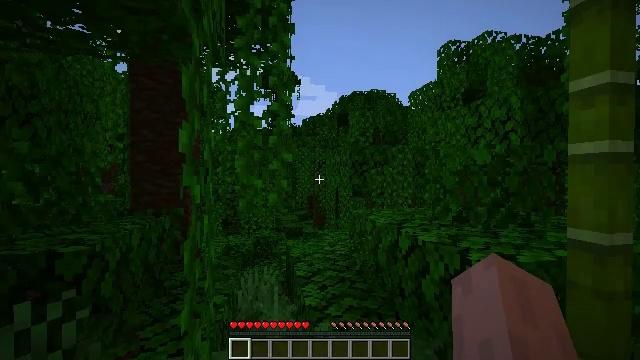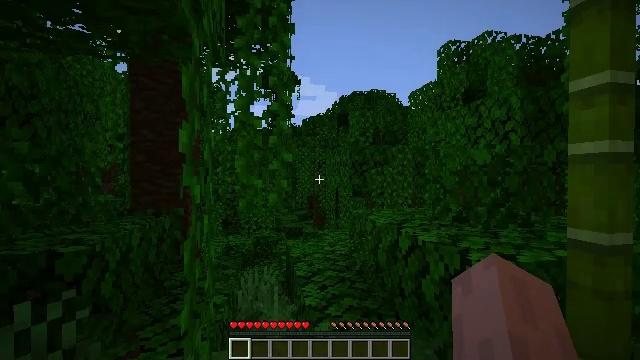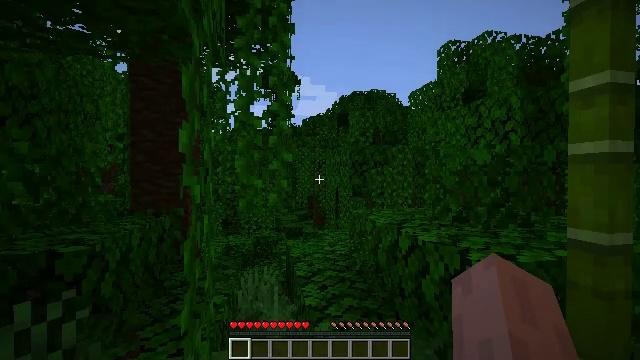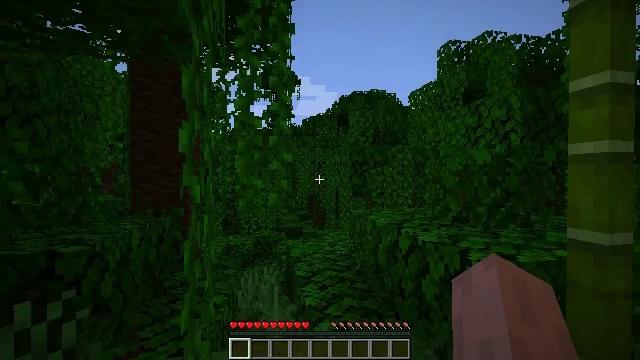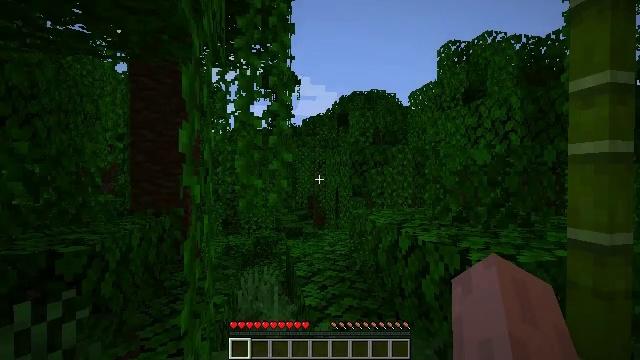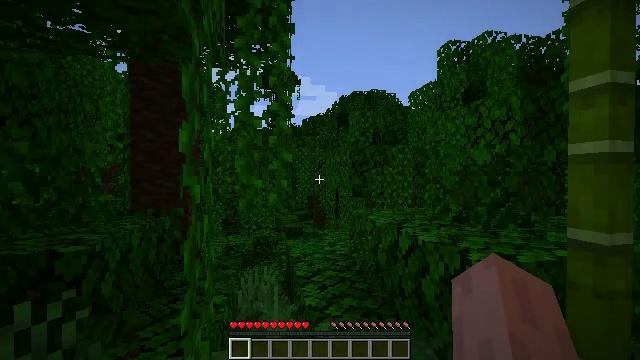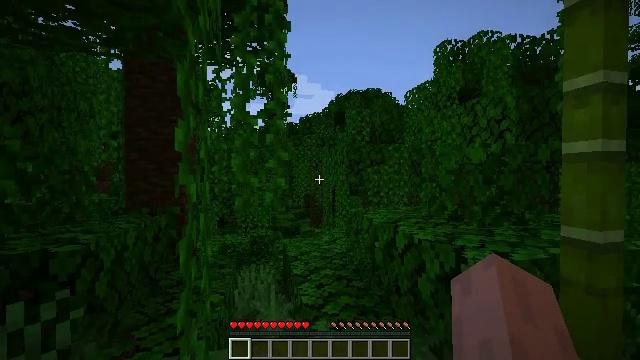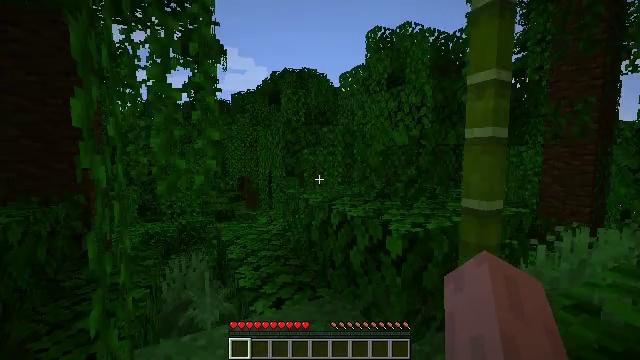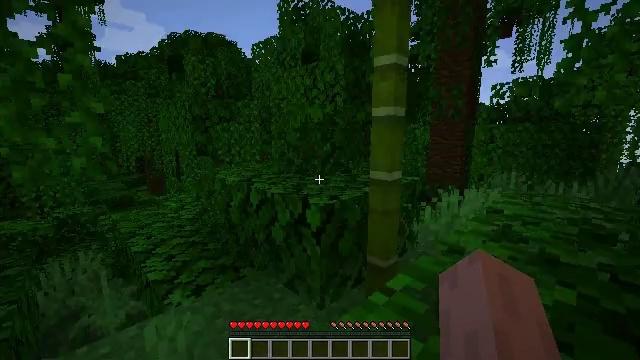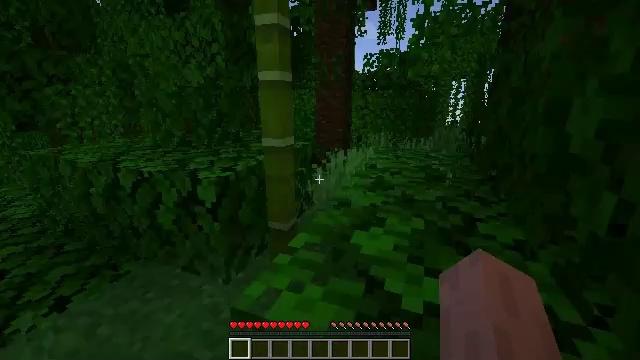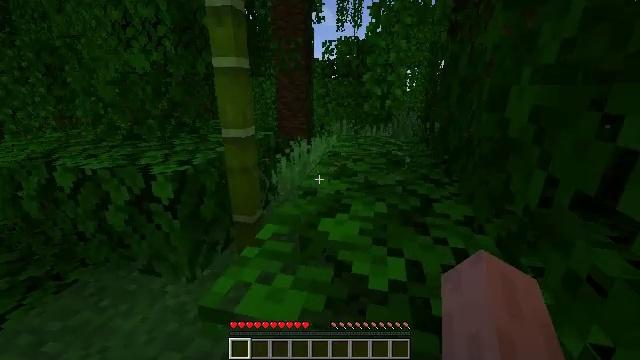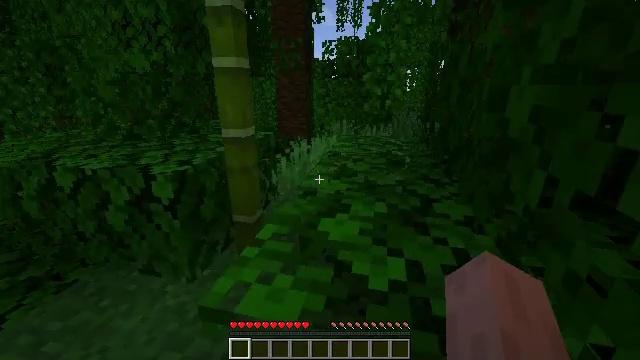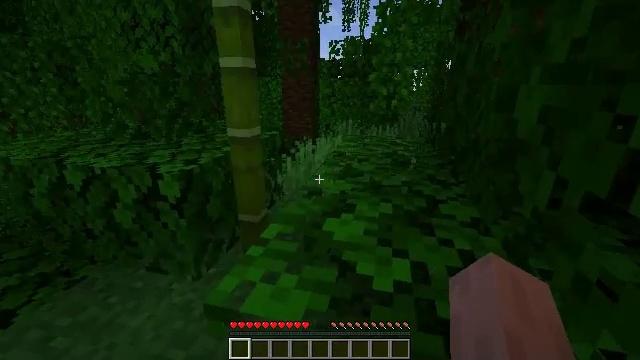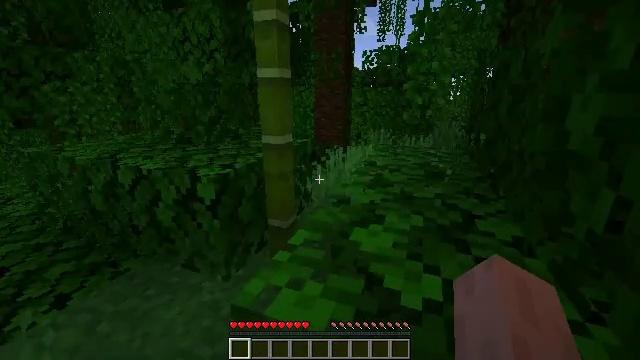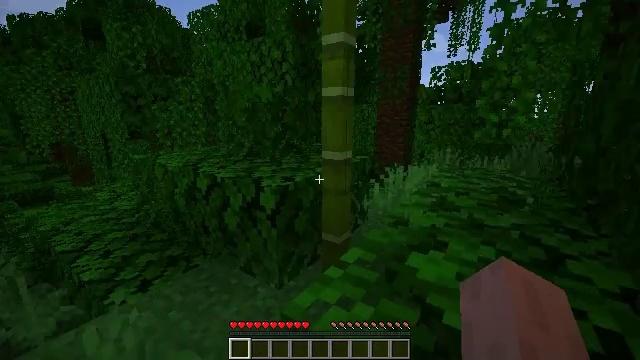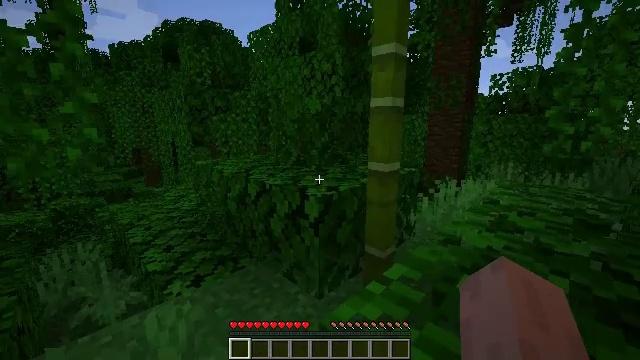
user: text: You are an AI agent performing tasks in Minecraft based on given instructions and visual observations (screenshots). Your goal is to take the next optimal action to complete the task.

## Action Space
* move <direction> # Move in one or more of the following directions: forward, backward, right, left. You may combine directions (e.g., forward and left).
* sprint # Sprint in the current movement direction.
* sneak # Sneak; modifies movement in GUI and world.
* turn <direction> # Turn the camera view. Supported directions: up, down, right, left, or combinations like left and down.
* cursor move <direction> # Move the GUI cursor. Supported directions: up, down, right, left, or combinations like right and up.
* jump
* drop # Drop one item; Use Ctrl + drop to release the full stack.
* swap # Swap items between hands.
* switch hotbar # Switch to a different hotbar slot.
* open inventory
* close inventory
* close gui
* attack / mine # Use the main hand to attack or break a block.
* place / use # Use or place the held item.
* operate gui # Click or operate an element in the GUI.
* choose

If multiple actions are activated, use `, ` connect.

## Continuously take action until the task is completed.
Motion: motion action
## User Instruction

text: Attack bamboo to gather it.
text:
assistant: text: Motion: attack / mine
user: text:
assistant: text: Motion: attack / mine
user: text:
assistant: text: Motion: no_op
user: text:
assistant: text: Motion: no_op
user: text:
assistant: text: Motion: no_op
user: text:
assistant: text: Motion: no_op
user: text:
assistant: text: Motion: turn right and down
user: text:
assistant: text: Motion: turn right and down
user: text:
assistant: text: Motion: turn right and down
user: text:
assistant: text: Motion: turn right and down
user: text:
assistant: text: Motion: no_op
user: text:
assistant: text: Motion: turn left
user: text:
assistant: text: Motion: turn left and up
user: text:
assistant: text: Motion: turn left and up
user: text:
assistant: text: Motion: turn left and up
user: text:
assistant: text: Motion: no_op
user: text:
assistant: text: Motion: turn right
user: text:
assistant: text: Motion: no_op
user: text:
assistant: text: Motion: no_op
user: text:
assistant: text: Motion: move forward
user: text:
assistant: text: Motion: move forward
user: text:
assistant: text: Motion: move forward, turn right
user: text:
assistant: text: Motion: move forward, turn right
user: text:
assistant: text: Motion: move forward, turn right and down
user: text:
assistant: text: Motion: move forward, turn right and down
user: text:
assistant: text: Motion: move forward, turn right and down
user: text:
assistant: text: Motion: turn right and down
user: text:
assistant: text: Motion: turn right
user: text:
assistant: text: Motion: no_op
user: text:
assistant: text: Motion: no_op